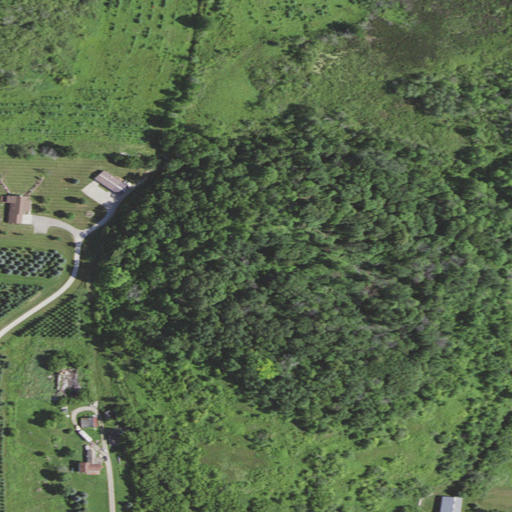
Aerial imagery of mountain in Wisconsin named Conner Hill containing pasture, deciduous forest, woody wetlands, mixed forest, evergreen forest, open development, and low intensity development